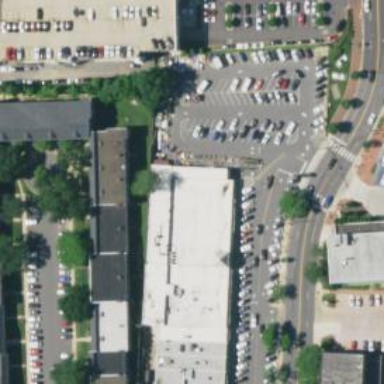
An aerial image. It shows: Retail area.